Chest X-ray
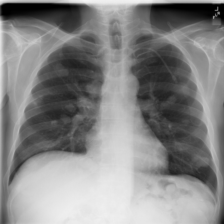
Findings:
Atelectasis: negative
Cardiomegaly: negative
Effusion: negative
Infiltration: negative
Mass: negative
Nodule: negative
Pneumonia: negative
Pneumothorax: negative
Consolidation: negative
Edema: negative
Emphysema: negative
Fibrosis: negative
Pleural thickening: negative
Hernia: negative